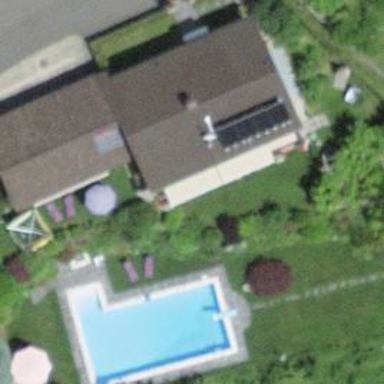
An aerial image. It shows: Guest house for tourism purposes.